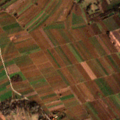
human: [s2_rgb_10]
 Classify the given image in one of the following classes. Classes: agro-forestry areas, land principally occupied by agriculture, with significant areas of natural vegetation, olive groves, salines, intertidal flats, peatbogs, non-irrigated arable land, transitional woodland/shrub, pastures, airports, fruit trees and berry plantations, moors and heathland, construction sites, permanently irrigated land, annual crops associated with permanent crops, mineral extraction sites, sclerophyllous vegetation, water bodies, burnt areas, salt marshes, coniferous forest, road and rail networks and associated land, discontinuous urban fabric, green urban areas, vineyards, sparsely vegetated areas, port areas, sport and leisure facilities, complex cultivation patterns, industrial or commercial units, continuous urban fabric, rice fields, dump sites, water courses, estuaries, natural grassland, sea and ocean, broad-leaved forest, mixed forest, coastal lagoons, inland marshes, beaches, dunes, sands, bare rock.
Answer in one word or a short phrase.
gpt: non-irrigated arable land, complex cultivation patterns, broad-leaved forest